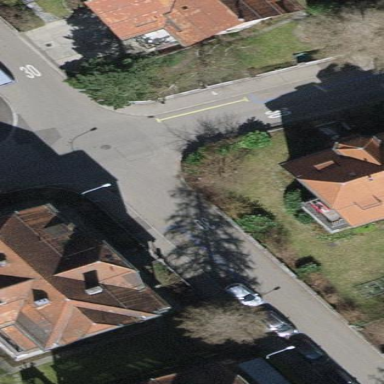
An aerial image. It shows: Parking lane.